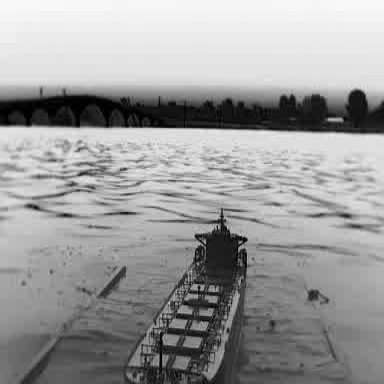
There is a liner in the infrared image.